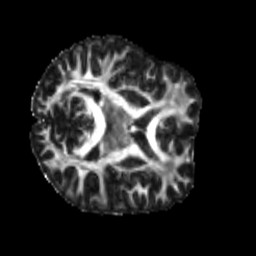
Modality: FA
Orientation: axial
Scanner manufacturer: siemens
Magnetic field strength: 3 T
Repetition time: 4 s
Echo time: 0.0594 s